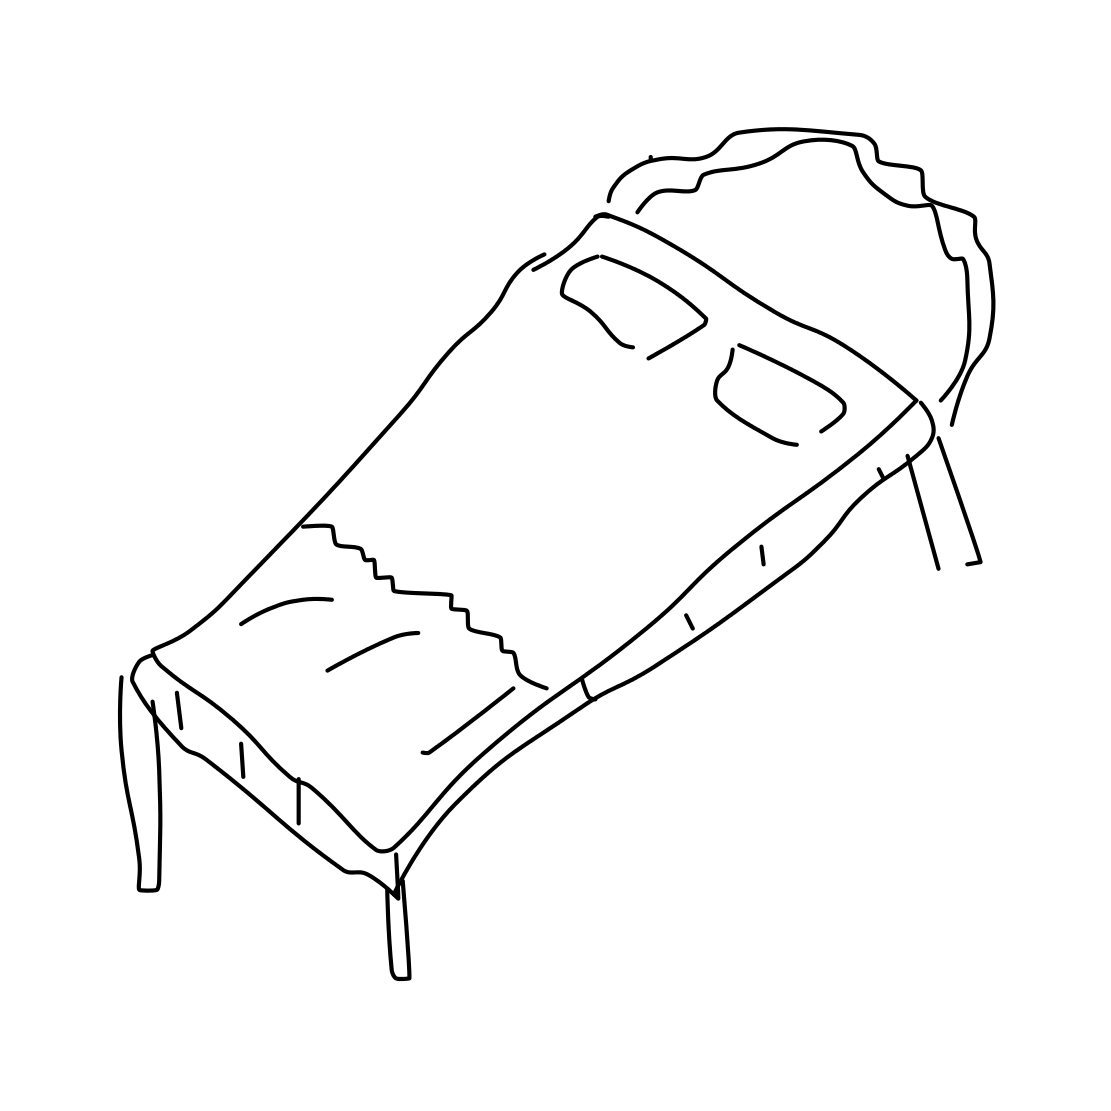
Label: bed